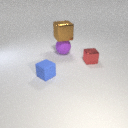
large purple rubber sphere below large brown metal cube